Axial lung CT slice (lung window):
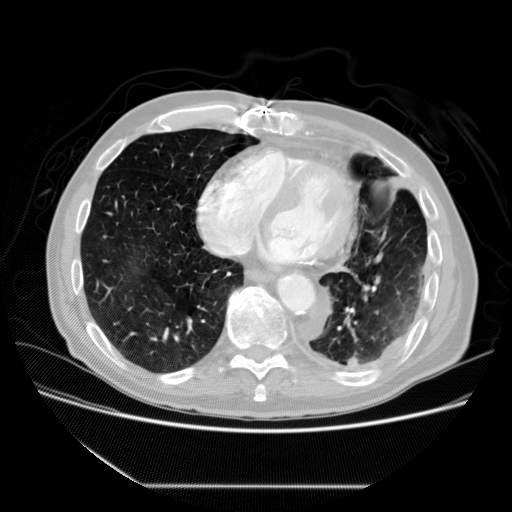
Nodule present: yes
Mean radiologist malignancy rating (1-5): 2